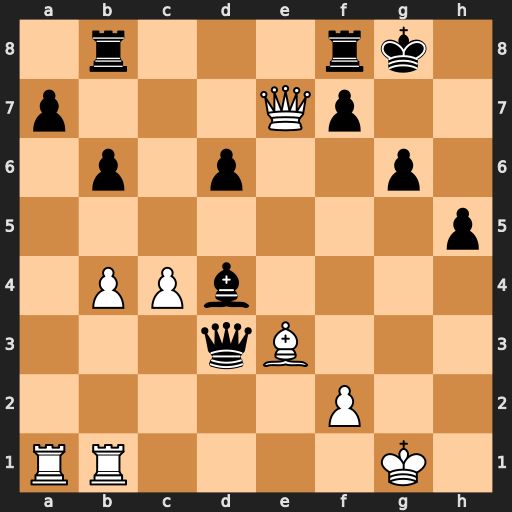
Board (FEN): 1r3rk1/p3Qp2/1p1p2p1/7p/1PPb4/3qB3/5P2/RR4K1
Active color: w
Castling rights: -
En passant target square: -
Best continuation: Rd1 Qe2 Rxd4